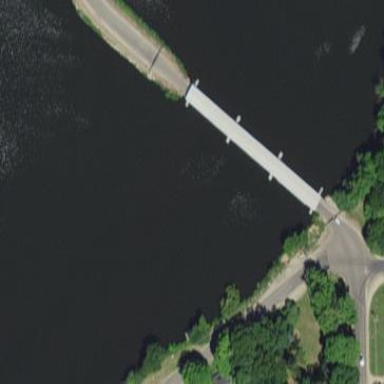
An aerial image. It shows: Covered bridge.